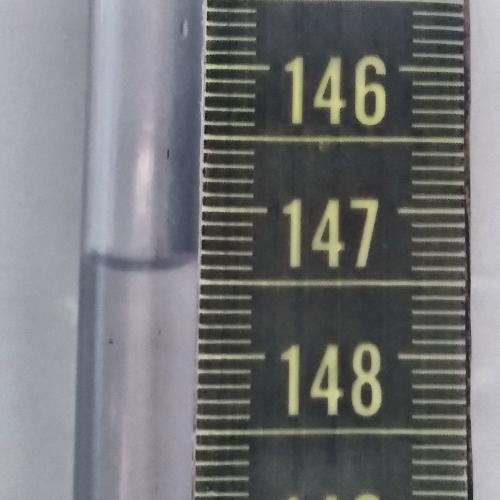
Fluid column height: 147.4 cm